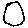
Label: moon